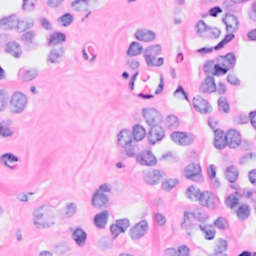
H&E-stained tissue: Breast